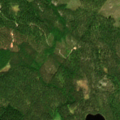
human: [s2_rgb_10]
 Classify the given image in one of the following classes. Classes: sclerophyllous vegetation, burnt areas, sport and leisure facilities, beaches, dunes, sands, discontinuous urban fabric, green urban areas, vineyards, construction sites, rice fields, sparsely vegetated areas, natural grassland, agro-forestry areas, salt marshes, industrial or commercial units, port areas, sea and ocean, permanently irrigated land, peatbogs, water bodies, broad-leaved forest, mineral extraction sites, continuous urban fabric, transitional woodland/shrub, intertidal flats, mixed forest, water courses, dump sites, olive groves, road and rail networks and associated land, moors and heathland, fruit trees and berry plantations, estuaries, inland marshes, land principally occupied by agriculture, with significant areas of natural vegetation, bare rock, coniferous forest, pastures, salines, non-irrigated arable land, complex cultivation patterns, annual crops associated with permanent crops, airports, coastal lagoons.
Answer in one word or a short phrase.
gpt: coniferous forest, mixed forest